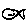
Label: fish